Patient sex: M
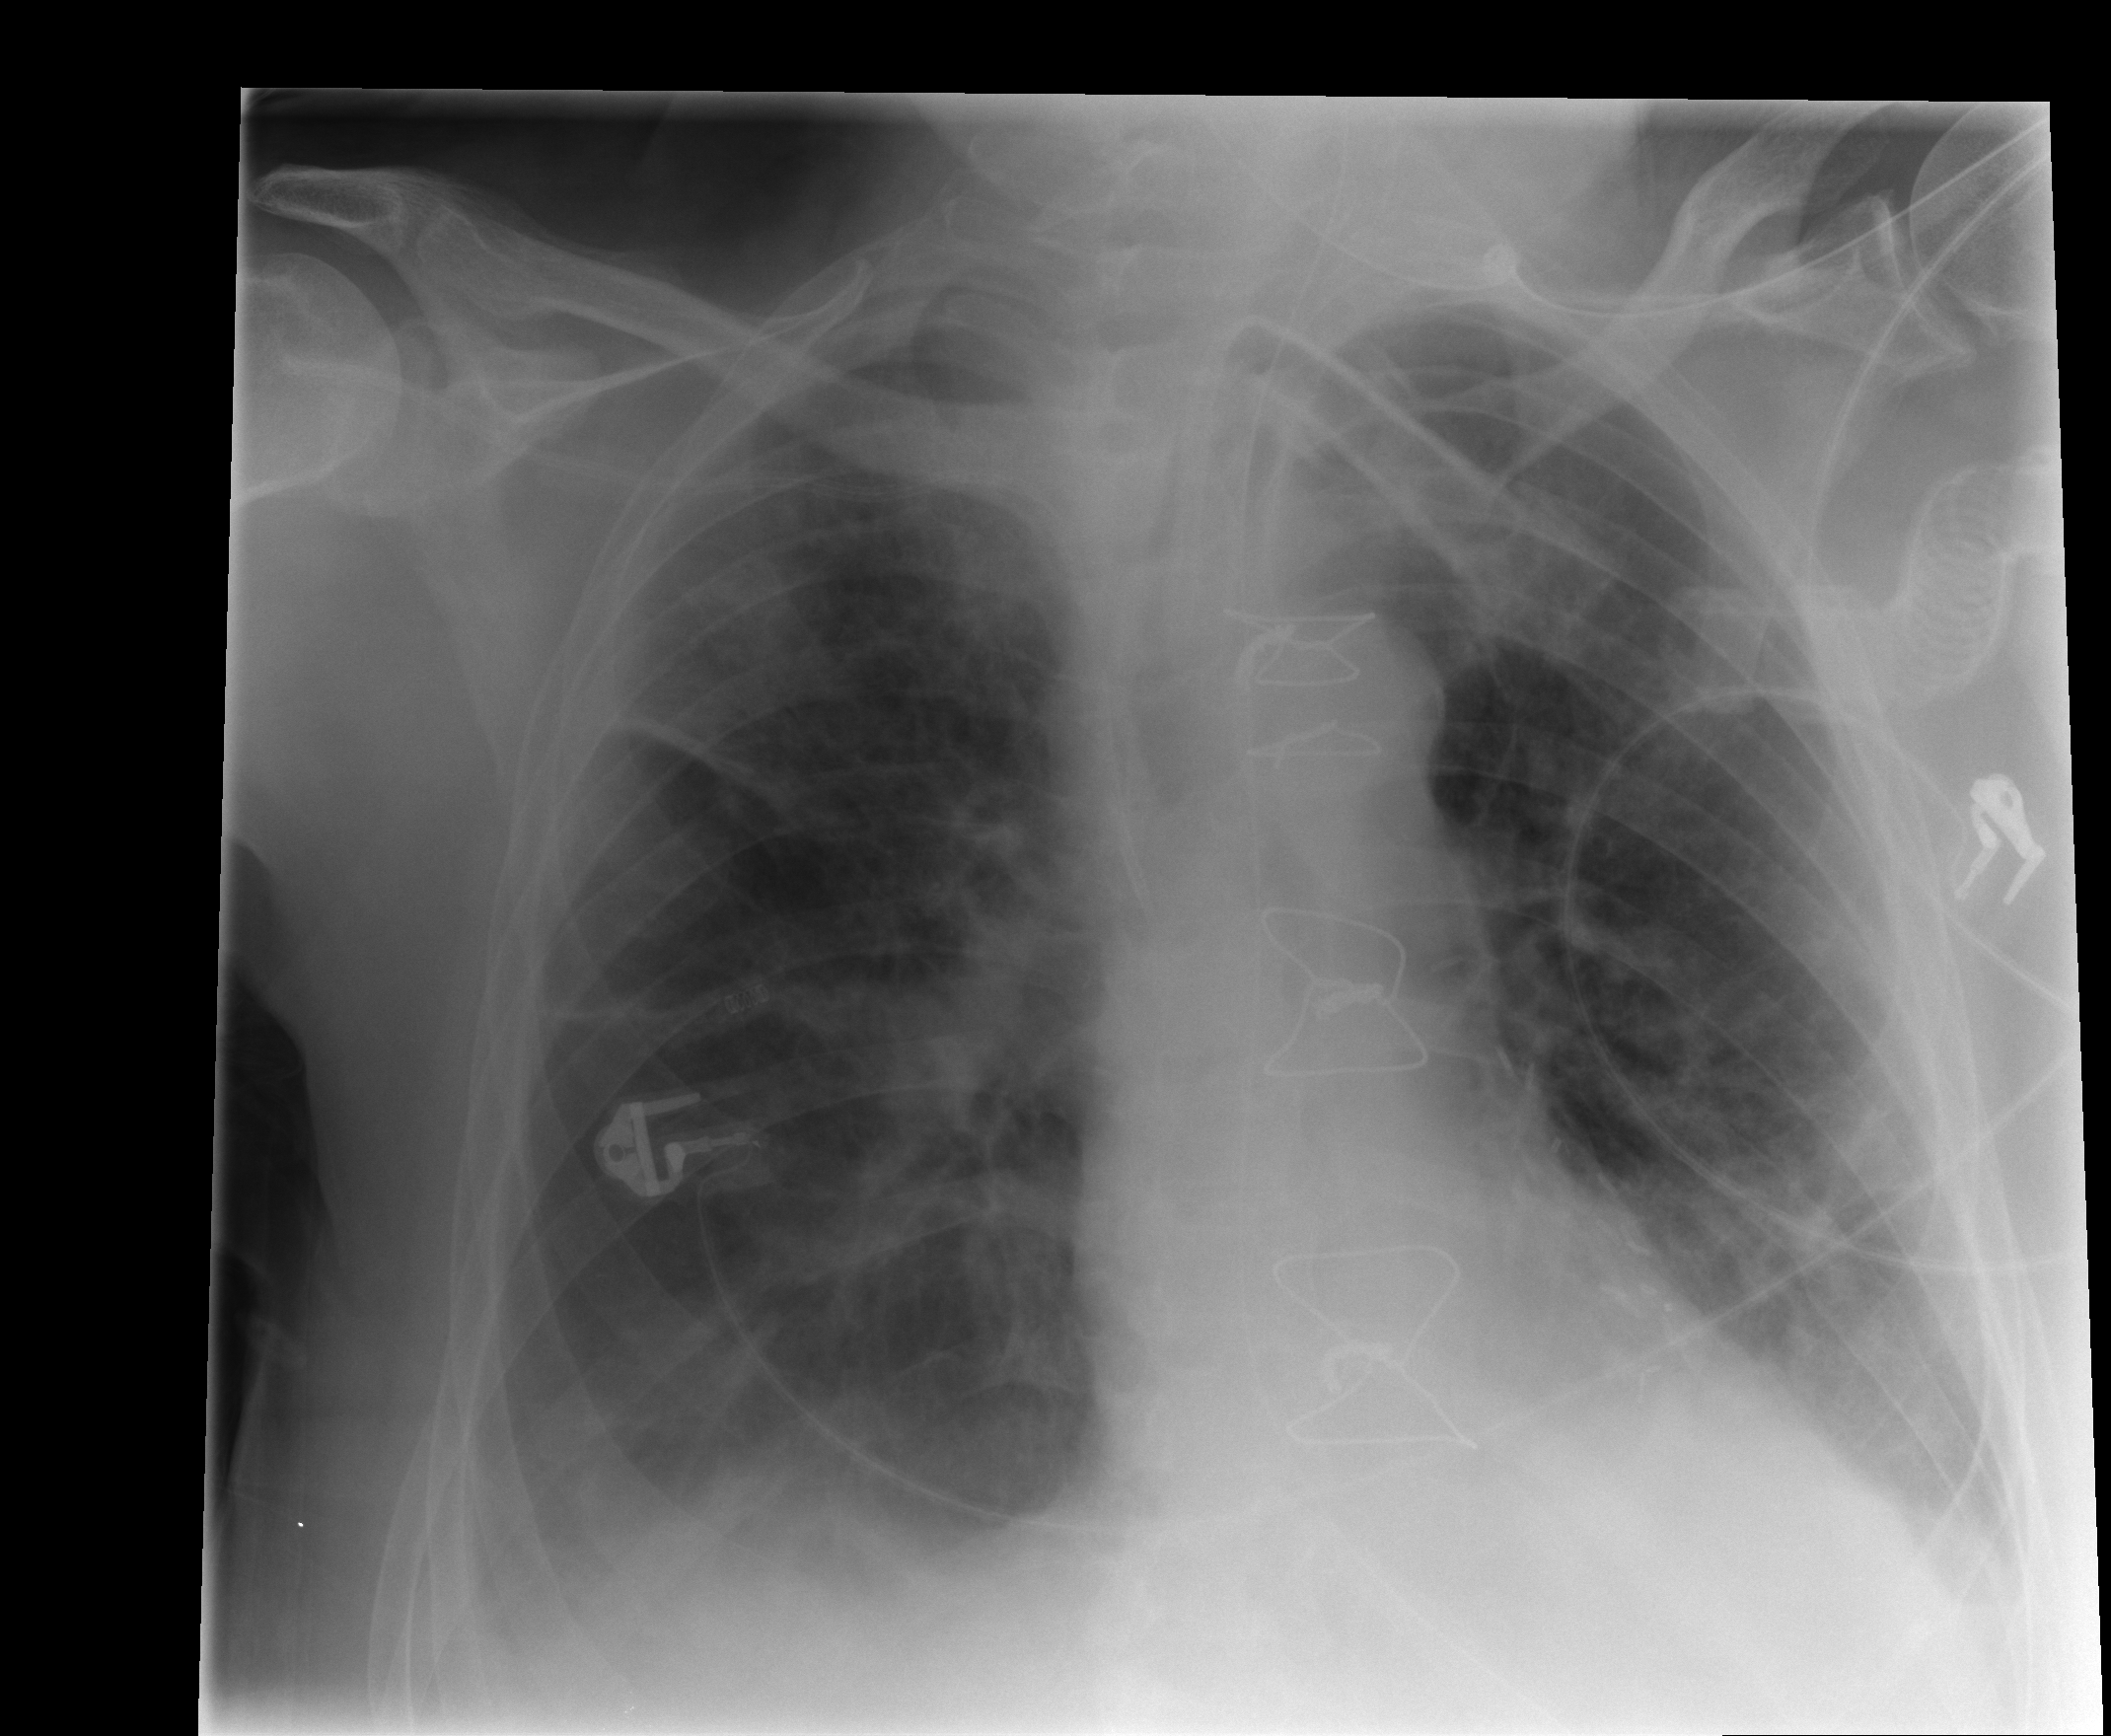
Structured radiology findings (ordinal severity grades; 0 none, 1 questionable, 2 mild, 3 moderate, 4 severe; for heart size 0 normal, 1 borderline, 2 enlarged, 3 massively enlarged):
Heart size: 0
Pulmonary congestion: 2
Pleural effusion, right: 2
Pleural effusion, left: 2
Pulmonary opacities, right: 2
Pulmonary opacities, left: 2
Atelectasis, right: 2
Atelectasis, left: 2